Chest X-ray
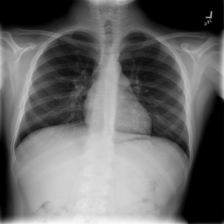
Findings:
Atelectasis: negative
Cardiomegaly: negative
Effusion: negative
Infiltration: positive
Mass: negative
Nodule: negative
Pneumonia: negative
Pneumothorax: negative
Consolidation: negative
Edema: negative
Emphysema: negative
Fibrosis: negative
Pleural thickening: negative
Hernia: negative